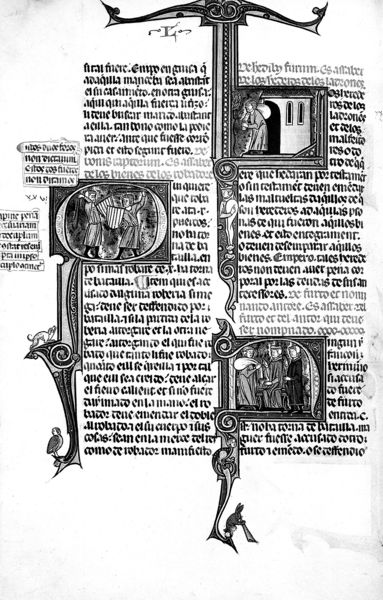
Titel: Ludwig Ms. XIV 6, Vidal Mayor, Pamplona IV
Künstler: Michael Lupi de Candiu
Institution: Malibu, J. Paul Getty Museum
Schlagwörter: vogel, menschen, schwarz, haus, alt, bibel, sack, schrift, figuren, buch, illustration, schwert, text, buchstaben, buchdruck, fisch, schnörkel, mittelalter, schnecken, verzierungen, handschrift, zeichnungen, bebilderung, ilustration, miniaturbilder